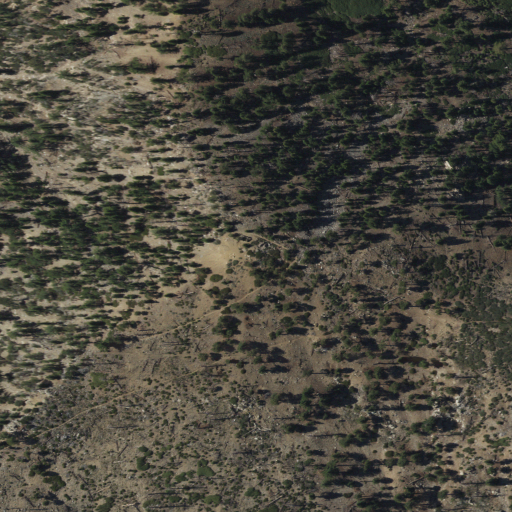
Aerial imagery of mountain in California named Mount Islip containing evergreen forest, shrub, and grassland